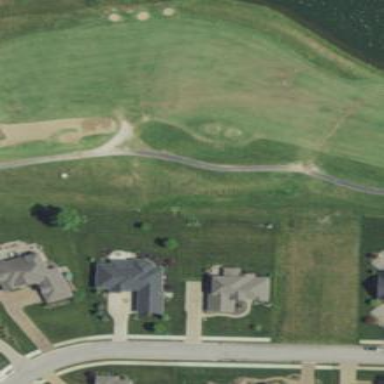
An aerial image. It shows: Area with grass used as rough in golf course.